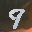
Label: 9